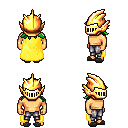
a pixel art fantasy rpg character, male body template, human, tanned skin, yellow cape, metal pants, green loose hair, gold helm, gray slippers, four views (front, back, left, right), 2x2 character sprite sheet, small pixel art, hard edges, no anti-aliasing